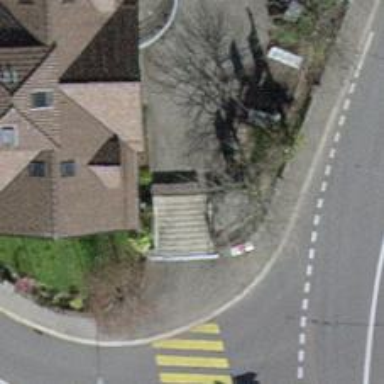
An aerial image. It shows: Road with steps.